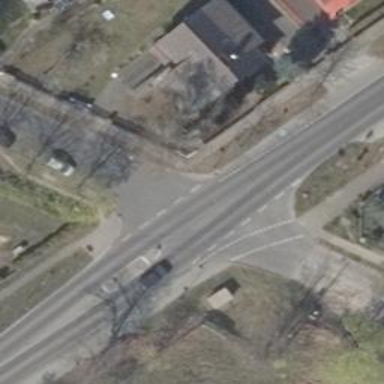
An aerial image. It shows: Road with "give way" sign.